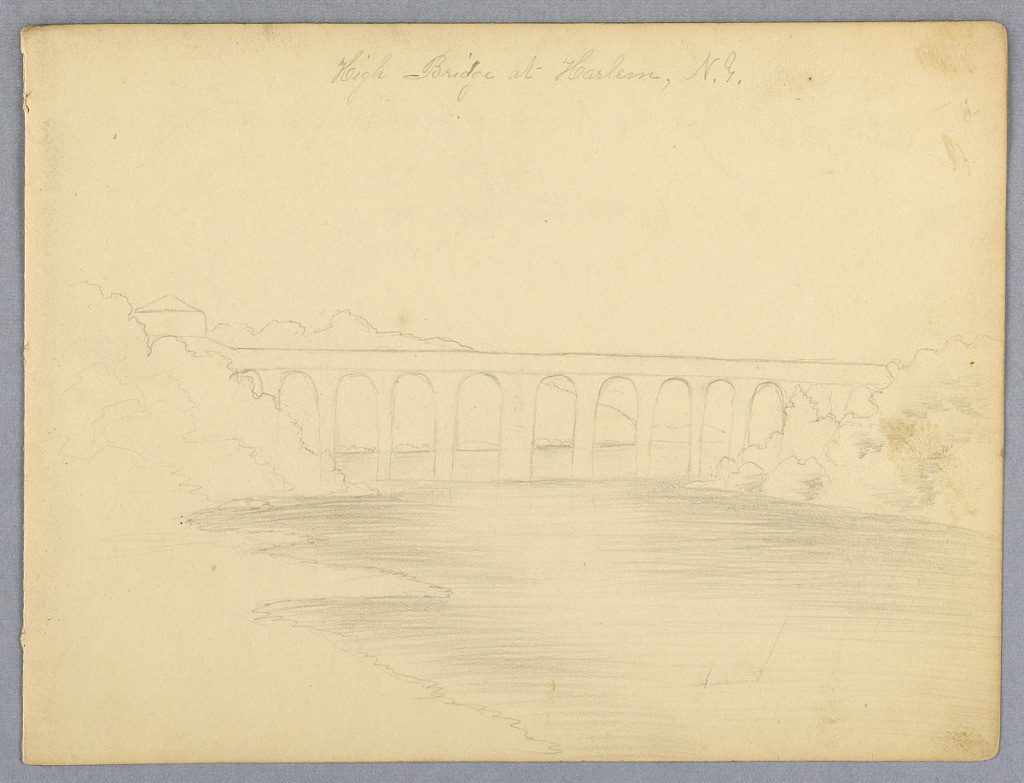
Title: High Bridge at Harlem, New York
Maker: Martha S. Day
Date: June 29, 1860
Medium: Pencil on paper
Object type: Drawing
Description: Horizontal rectangle. The view is taken looking North, with Manhattan Island at the left and Long Island at the right. Inscribed at top (in pencil): "High Bridge at Harlem, N.Y."